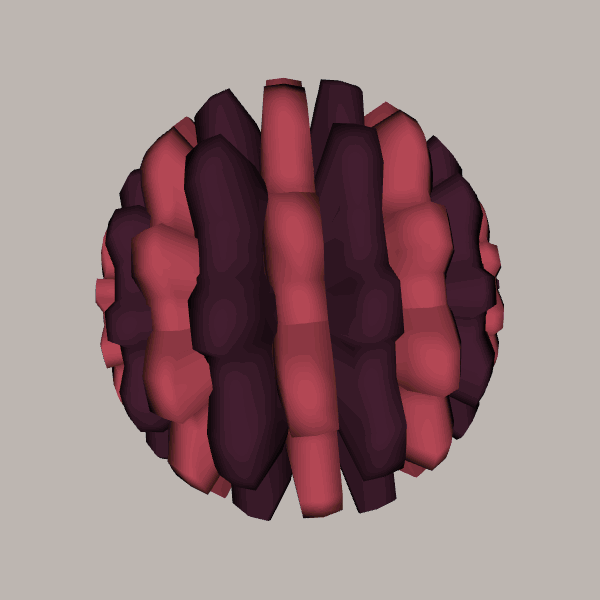
Background: light